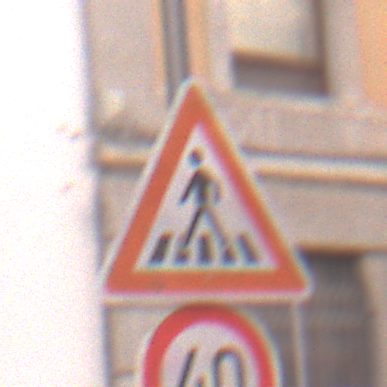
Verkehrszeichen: FussgaengerueberwegRechts
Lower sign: Geschwindigkeit40
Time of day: MorningAfternoon
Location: Outdoor (Urban)
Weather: PartlyCloudy
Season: NotSpecified
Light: Natural